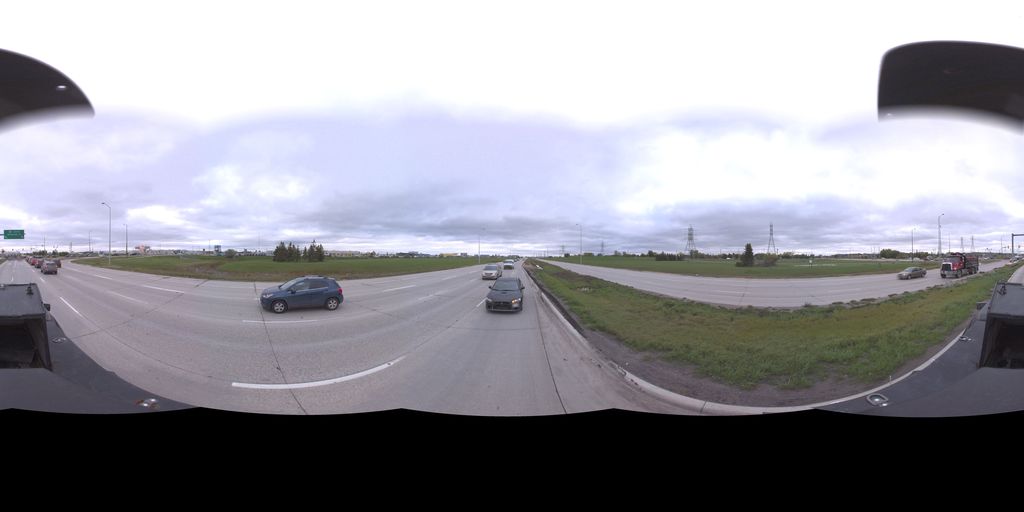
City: winnipeg